Interaction volume radius: 5 \u00c5
Interaction volume height: 30 \u00c5
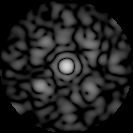
Disorder parameter: 0.6334